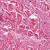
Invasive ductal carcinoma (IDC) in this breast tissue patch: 0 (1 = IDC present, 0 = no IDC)